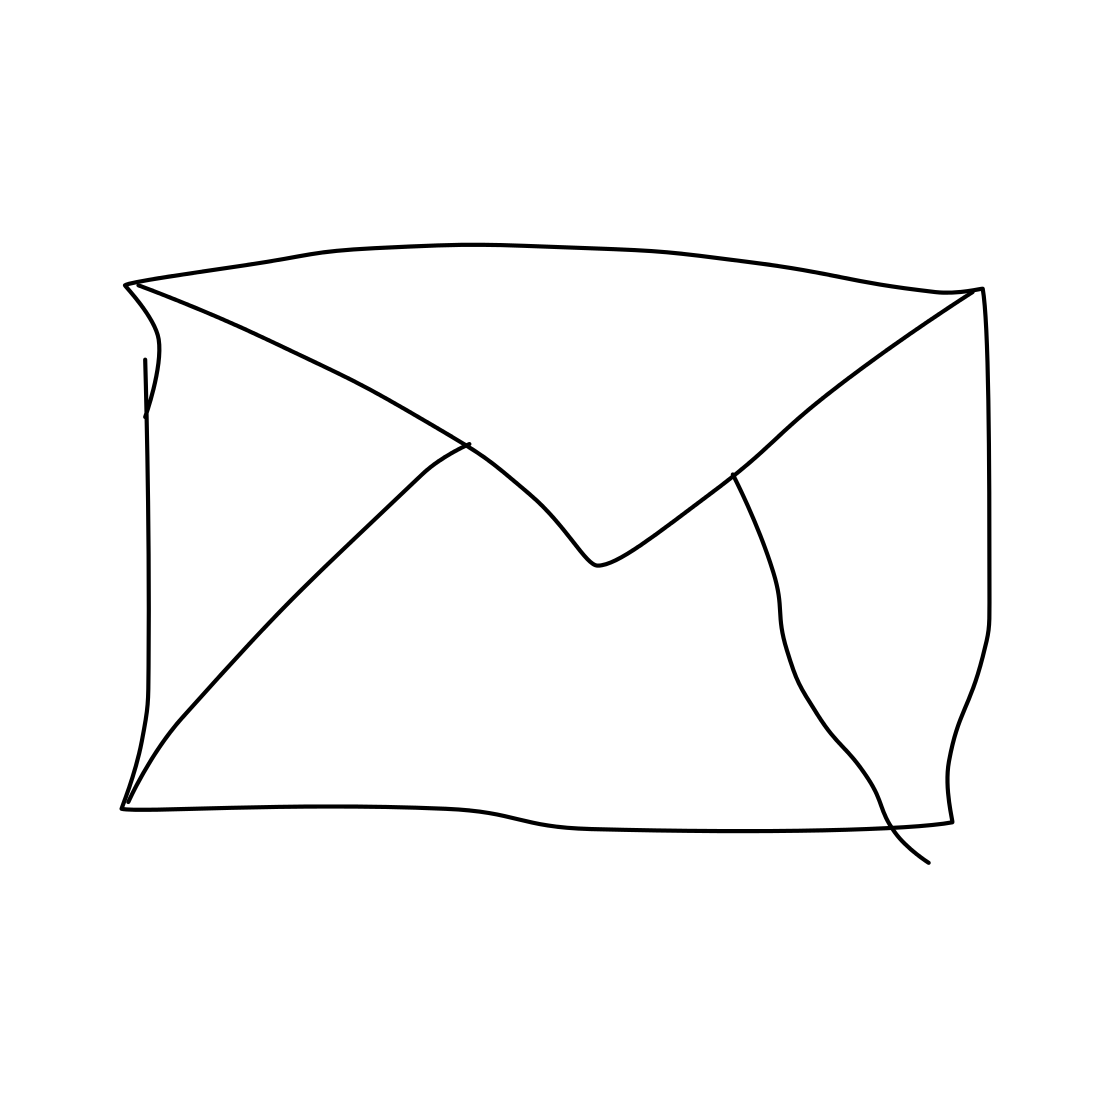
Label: envelope